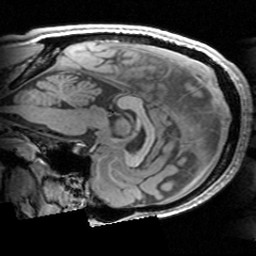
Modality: T1w
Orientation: sagittal
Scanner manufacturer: siemens
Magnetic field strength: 3 T
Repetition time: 1.63 s
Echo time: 0.00311 s